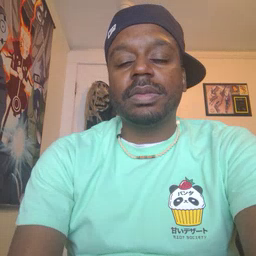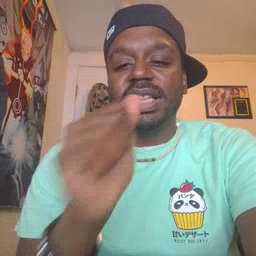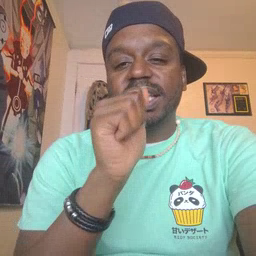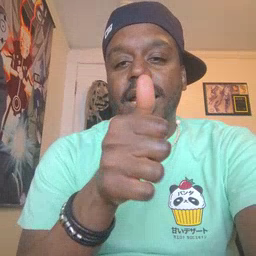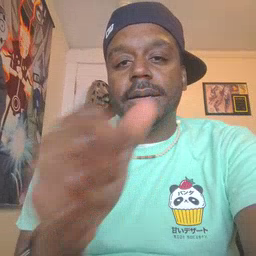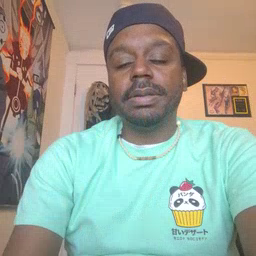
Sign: nuts